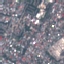
Label: Residential